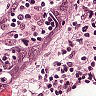
Metastatic tissue present: yes